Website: lowes
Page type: customer-info-address
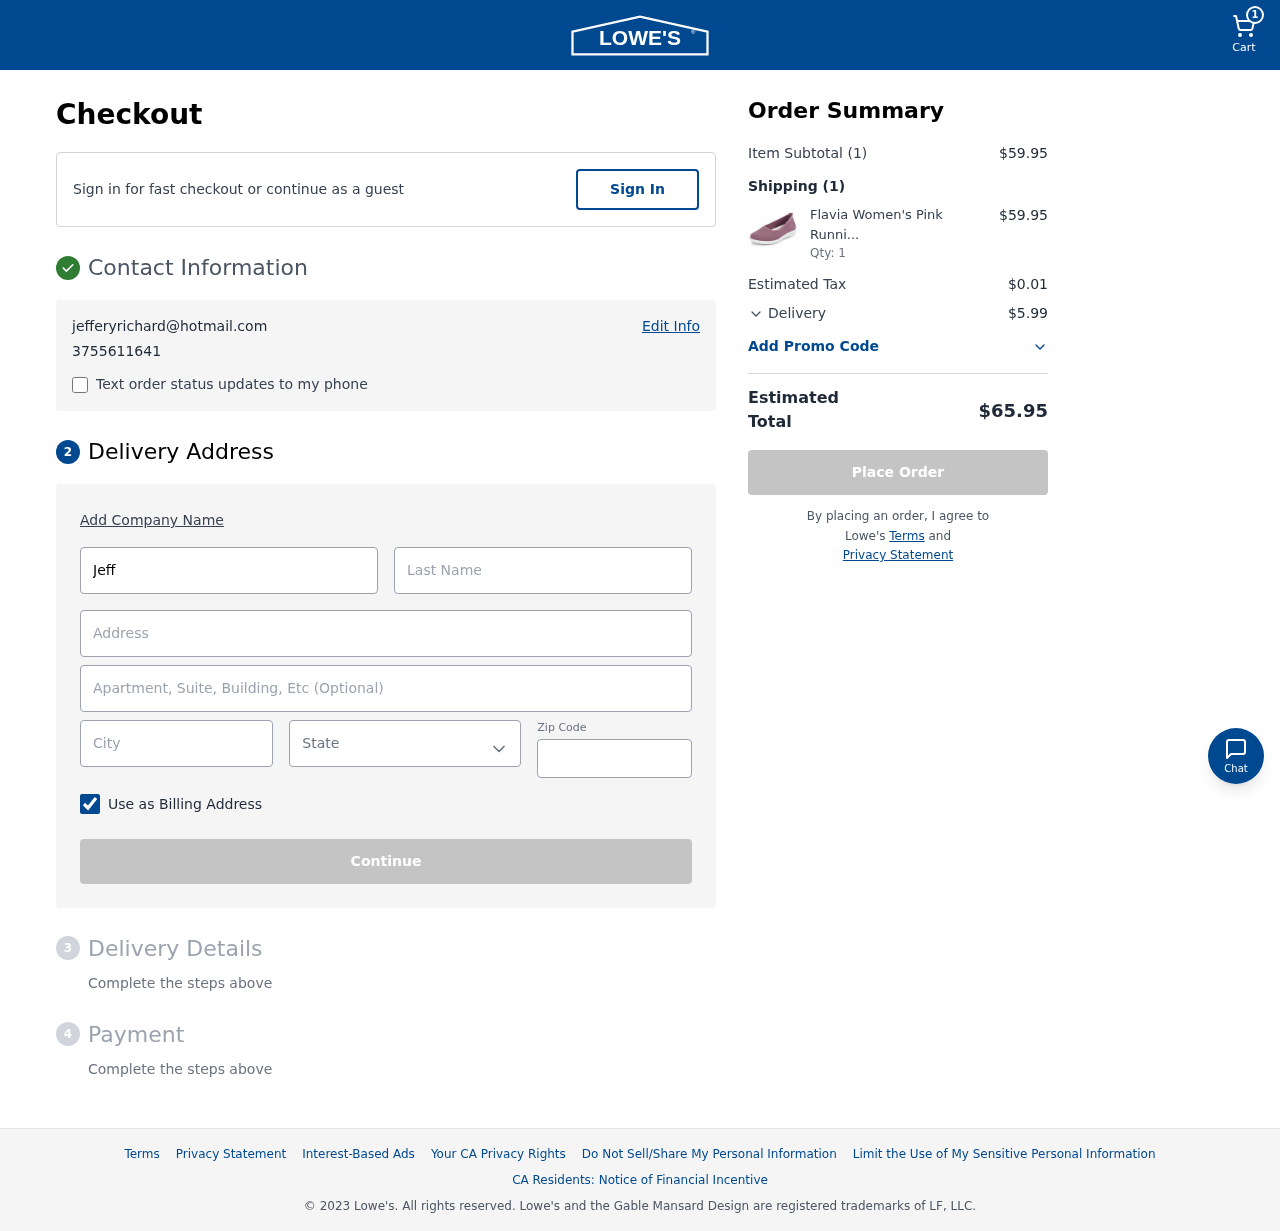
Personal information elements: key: PII_CITY
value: Johnsonhaven
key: PII_EMAIL
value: jefferyrichard@hotmail.com
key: PII_FIRSTNAME
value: Jeffery
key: PII_LASTNAME
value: Richard
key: PII_PHONE
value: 3755611641
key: PII_POSTCODE
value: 56295
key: PII_STATE
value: Michigan
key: PII_STREET
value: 531 Moore Drives Suite 536
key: PII_STREET2
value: Apt. 309
Product elements: key: PRODUCT1_NAME
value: Flavia Women's Pink Running Shoes-9 UK (41 EU) (10 US) (FKT/FB-01/PNK)
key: PRODUCT1_QUANTITY
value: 1
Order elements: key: ORDER_NUM_ITEMS
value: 1
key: ORDER_SUBTOTAL
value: $59.95
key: ORDER_NUM_ITEMS2
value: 1
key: ORDER_SUBTOTAL2
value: $59.95
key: ORDER_TAX
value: $0.01
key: ORDER_SHIPPING_COST
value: $5.99
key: ORDER_TOTAL
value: $65.95